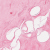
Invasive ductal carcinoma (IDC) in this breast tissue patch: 0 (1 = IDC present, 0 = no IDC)